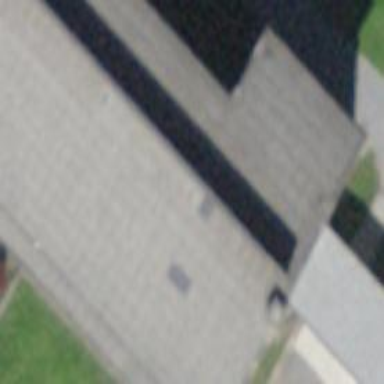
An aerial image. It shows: School building.